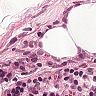
Metastatic tissue present: no